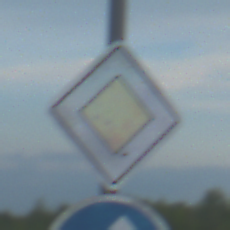
Verkehrszeichen: Vorfahrtsstrasse
Zusatzzeichen unten: VorgeschriebeneFahrtrichtungGeradeausOderLinks
Umgebung: Outdoor, Beach
Tageszeit: SunriseSunset
Wetter: PartlyCloudy
Licht: Natural
Jahreszeit: NotSpecified
Kontrast: LowContrast